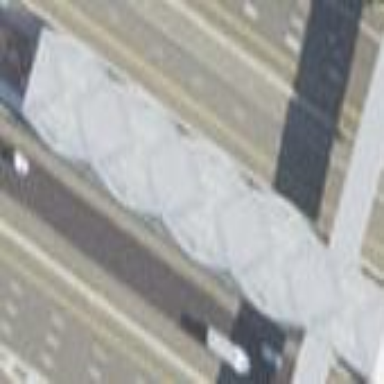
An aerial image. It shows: Shelter for public transportation.